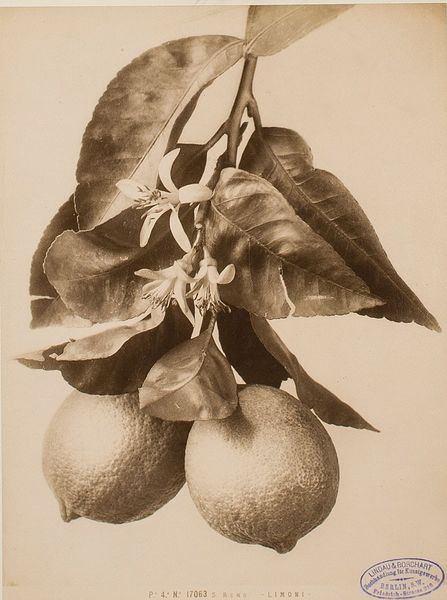
Titel: P. 4. N.&#xB0; 17063 S. Remo - Limoni.
Künstler: Fratelli Alinari
Standort: Hamburg
Institution: Museum für Kunst und Gewerbe Hamburg
Schlagwörter: baum, strauch, frucht, foto, fotografie, photographie, photo, zitrone, albumin, lichtbild, objektstudie, zitronenbaum, naturfotografie, sachfotografie, bildwerke, angewandte und bildende kunst, hessische systematik, bäume, sträucher, früchte, tierfotografie, naturphotographie, tierphotographie, schwarzweißpositivverfahren, silbersalzverfahren, schwarzweißfotografie, objektstudien, sachphotographie, albuminpapier, pflanzenfotografie